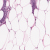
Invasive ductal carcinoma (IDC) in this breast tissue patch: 1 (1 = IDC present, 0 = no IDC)